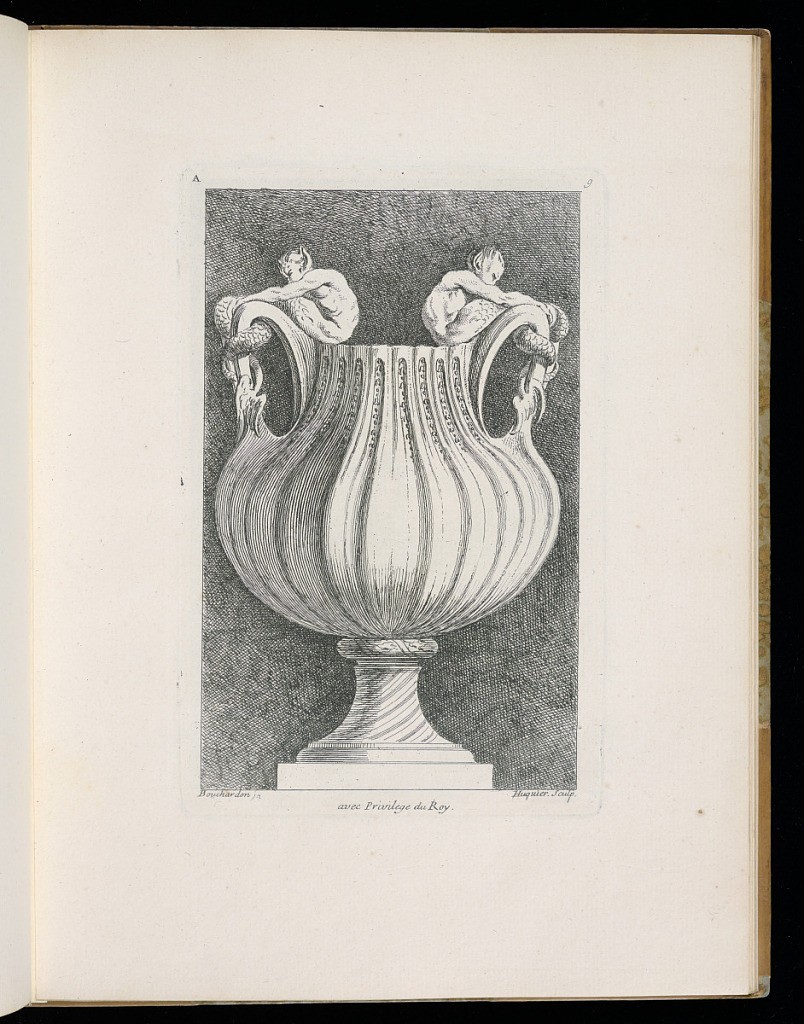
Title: Ornamental Vase Design
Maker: Edme Bouchardon, French, 1698–1762
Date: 1738-1749
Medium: Etching on laid paper
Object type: Print
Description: Vase with fluting from the lip to the top of the foot. Two tritons sit on the lip of either side of the vase. Their tales intertwine with the handles. The vase is elevated on a low, square pedestal. The plate is lettered and numbered.